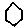
Label: hexagon